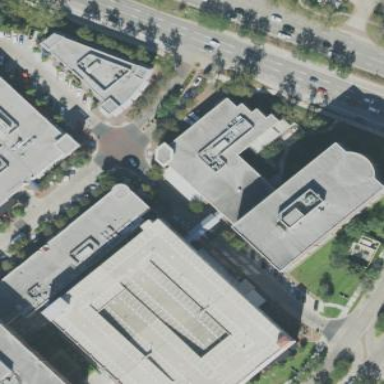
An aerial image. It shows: Office building.